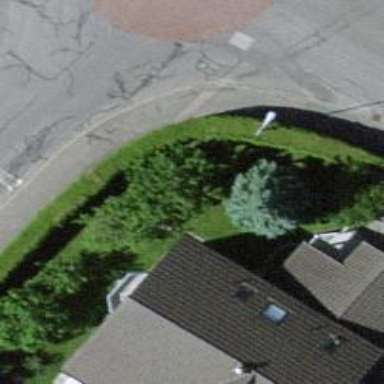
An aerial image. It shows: Hedge acting as barrier.